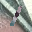
Label: 1